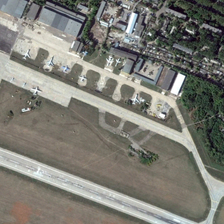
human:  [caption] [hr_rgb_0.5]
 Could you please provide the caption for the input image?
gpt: some planes are in an airport near some green plants and buildings .

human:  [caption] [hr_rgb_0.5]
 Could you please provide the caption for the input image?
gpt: some planes are in an airport near some green plants and buildings .

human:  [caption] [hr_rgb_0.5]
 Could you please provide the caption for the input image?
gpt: some planes are in an airport near some green plants and buildings .

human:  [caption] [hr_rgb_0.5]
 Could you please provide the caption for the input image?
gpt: some planes are in an airport near some green plants and buildings .

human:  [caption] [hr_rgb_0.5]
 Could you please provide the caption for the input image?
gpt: some planes are in an airport near some green plants and buildings .